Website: bh-photo
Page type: address-validator
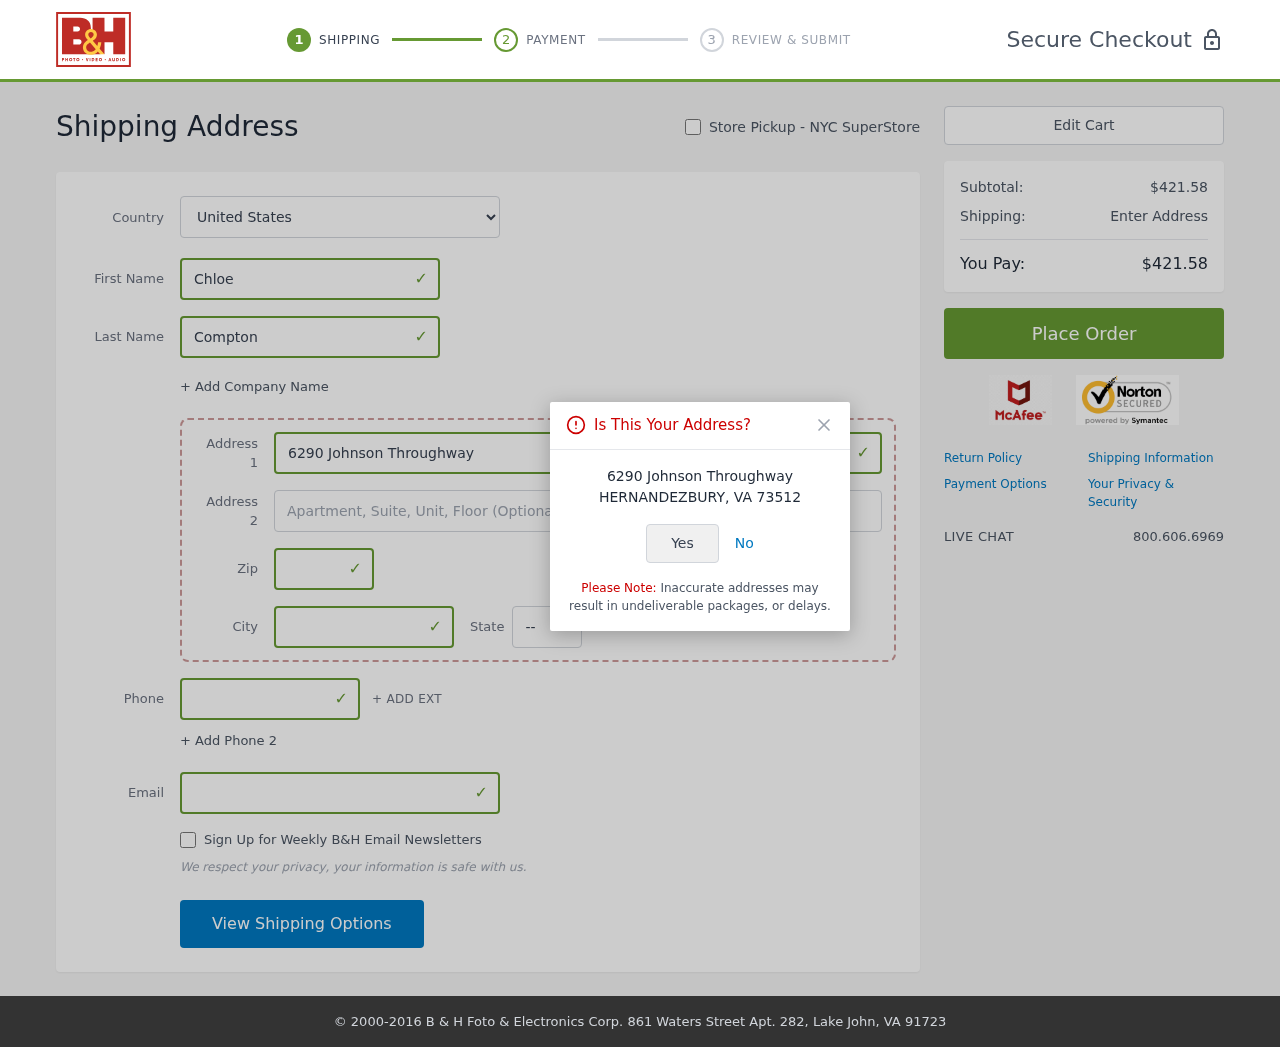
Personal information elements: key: PII_CITY
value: Hernandezbury
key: PII_COUNTRY
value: United States
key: PII_EMAIL
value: chloe.compton@yahoo.com
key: PII_FIRSTNAME
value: Chloe
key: PII_LASTNAME
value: Compton
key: PII_PHONE
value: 8357591579
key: PII_POSTCODE
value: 73512
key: PII_STATE_ABBR
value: VA
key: PII_STREET
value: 6290 Johnson Throughway
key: PII_CITY_CONFIRM
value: HERNANDEZBURY
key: PII_POSTCODE_FULL
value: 73512
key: PII_POSTCODE_NUMERIC
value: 73512
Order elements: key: ORDER_SUBTOTAL
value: $421.58
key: ORDER_TOTAL
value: $421.58